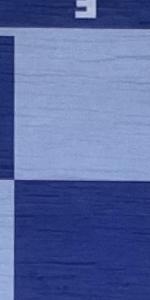
Label: Empty